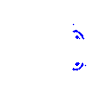
Particle: kaon